【题型】填空题　【知识点】立体几何　【难度】easy
如图所示，在三棱柱 $ABC-A_1B_1C_1$ 中，$AA_1 \perp$ 平面 $ABC$，$AB=BC=AC=3$，$AA_1=4$，$M$ 为 $AA_1$ 的中点，$P$ 是棱 $BC$ 上的点，且 $CP=2PB$，则由 $P$ 沿棱柱侧面到 $M$ 的最短路线长为\underline{\qquad\qquad}.

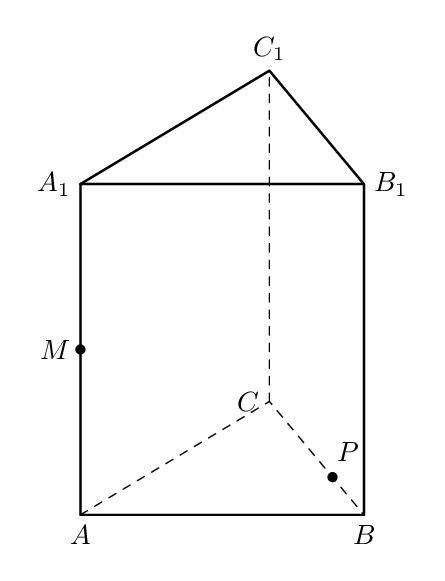
【解答】
【答案】 $2\sqrt{5}$

【分析】 由 $P$ 沿棱柱侧面到 $M$ 的方式有两种，一种是沿侧面 $AA_1B_1B$ 和侧面 $BB_1C_1C$，另一种是沿侧面 $AA_1C_1C$ 和侧面 $CC_1B_1B$，故分别按这两种方式展开相应的侧面再根据两点之间线段最短原理计算展开图中线段 $PM$ 的长度再比较两个结果即可得解.

【详解】 因为 $AB=BC=AC=3$，所以 $CP=2PB=2$，

如图，两种方式展开三棱柱 $ABC-A_1B_1C_1$ 的侧面：

故图 1 中 $MP = \sqrt{MA^2+AP^2} = \sqrt{2^2+(3+1)^2} = 2\sqrt{5}$，

图 2 中 $MP = \sqrt{MA^2+AP^2} = \sqrt{2^2+(3+2)^2} = \sqrt{29}$，

因为 $2\sqrt{5} < \sqrt{29}$，所以最短路线长为 $2\sqrt{5}$.

故答案为：$2\sqrt{5}$.
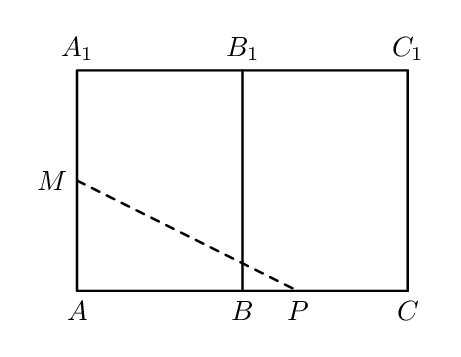
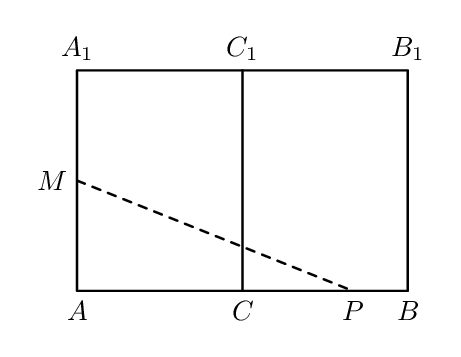